Question: I need to add a new proxy service in Cloud Gateway but I cannot find any "service-add" option at the left menu. I would like to use CG without agents, how can I do that ?
Thank you!

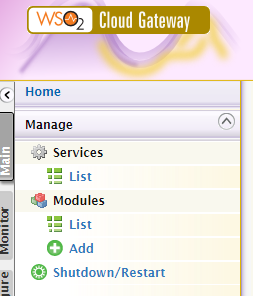
Answer: In WSO2-CG it is not possible to add directly a new entry, it has to be executed from others products from WSO2 stack where the CG agent is installed, therefore WSO2-CG only works with products within WSO2 stack